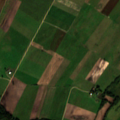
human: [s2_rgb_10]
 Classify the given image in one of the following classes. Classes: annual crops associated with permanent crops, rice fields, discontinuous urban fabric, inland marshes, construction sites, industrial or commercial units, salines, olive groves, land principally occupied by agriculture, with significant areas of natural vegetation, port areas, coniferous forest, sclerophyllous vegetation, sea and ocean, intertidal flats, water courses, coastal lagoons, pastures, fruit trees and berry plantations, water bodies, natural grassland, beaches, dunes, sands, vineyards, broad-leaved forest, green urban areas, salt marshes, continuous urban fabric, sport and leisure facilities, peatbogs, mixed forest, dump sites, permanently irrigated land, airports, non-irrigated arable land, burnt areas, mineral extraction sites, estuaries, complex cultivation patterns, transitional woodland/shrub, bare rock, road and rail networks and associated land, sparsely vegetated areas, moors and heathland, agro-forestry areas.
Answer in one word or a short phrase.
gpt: non-irrigated arable land, complex cultivation patterns, land principally occupied by agriculture, with significant areas of natural vegetation, transitional woodland/shrub